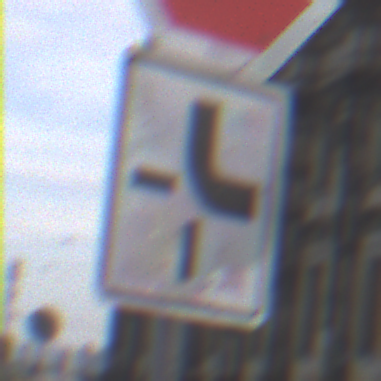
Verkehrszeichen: VerlaufVorfahrtsstrasse4
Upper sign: Stop
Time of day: MorningAfternoon
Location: Outdoor (Urban)
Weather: PartlyCloudy
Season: NotSpecified
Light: Natural